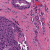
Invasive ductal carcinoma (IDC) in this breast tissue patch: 0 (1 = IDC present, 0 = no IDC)